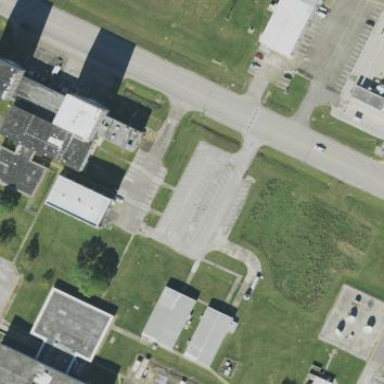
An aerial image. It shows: Parking area with diagonal orientation on asphalt surface.